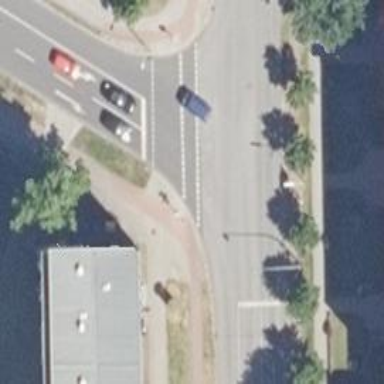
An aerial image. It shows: Road with traffic signals.